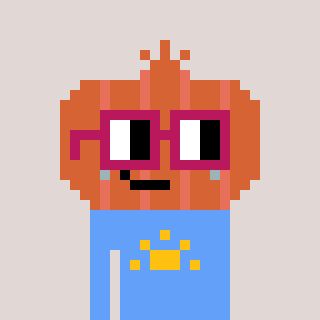
a pixel art character with square dark red glasses, a onion-shaped head and a blue-colored body on a warm background